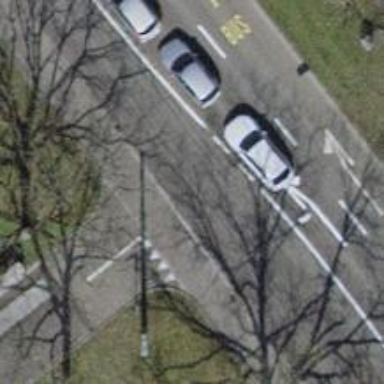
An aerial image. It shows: Asphalt road in living street.